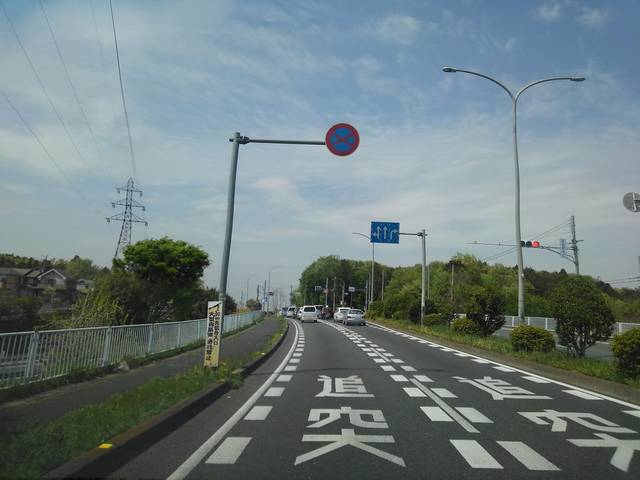
Region: Japan
Coordinates: 35.832, 139.375